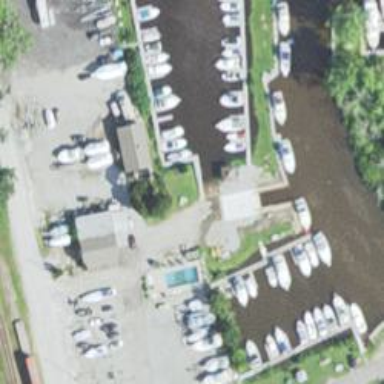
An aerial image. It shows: Marina on leisure land.